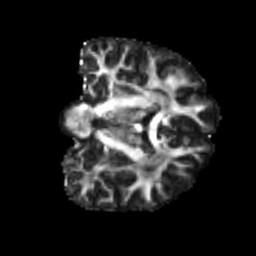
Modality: FA
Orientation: coronal
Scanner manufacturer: siemens
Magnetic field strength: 3 T
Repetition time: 4 s
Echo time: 0.0594 s